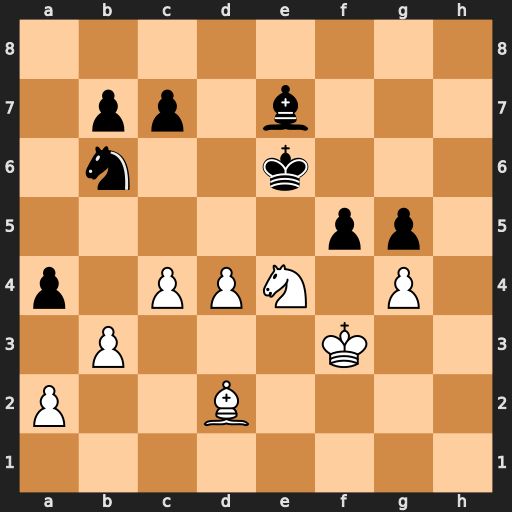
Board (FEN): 8/1pp1b3/1n2k3/5pp1/p1PPN1P1/1P3K2/P2B4/8
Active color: w
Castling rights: -
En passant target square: -
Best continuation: d5+ Kf7 gxf5 axb3 axb3